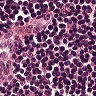
Metastatic tissue present: no